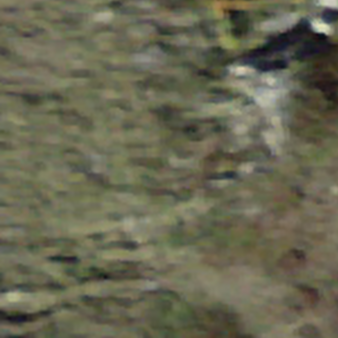
Label: other